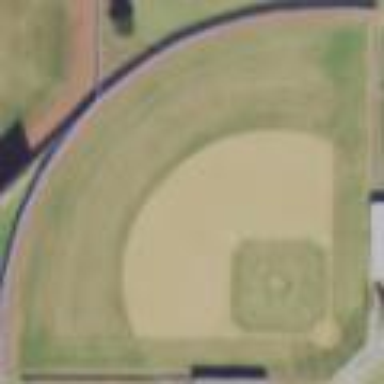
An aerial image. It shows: Baseball pitch for leisure land.